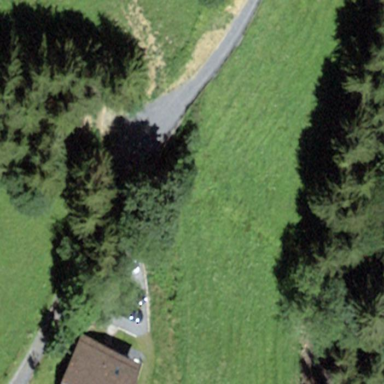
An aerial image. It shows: Forest area.